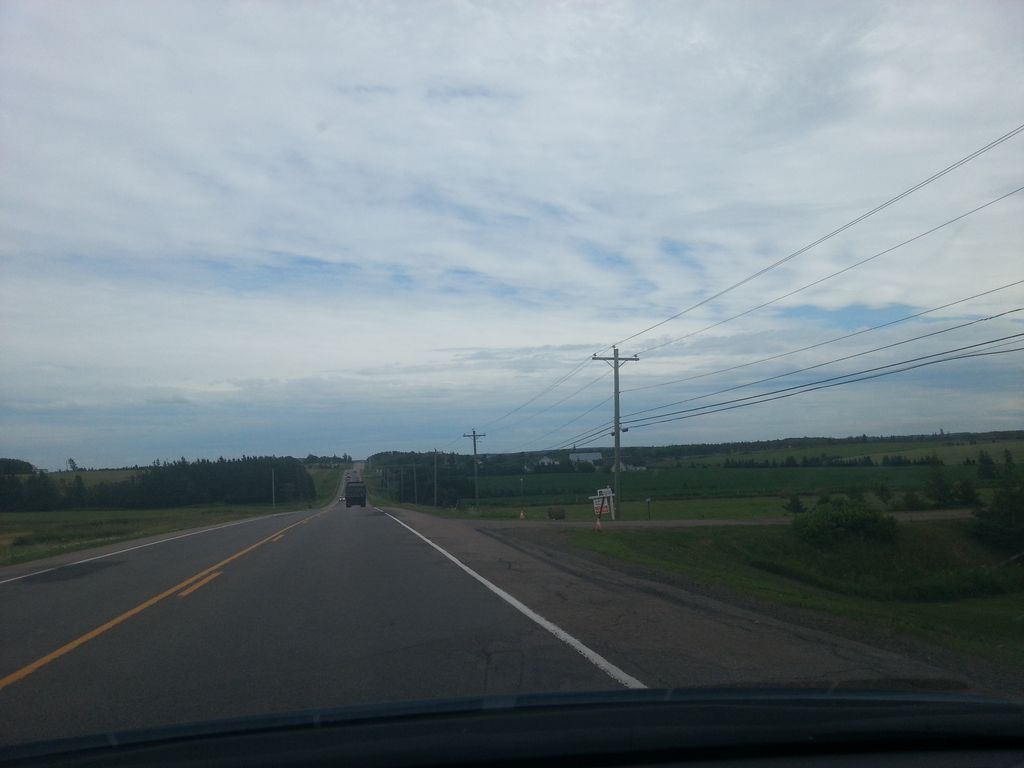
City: charlottetown